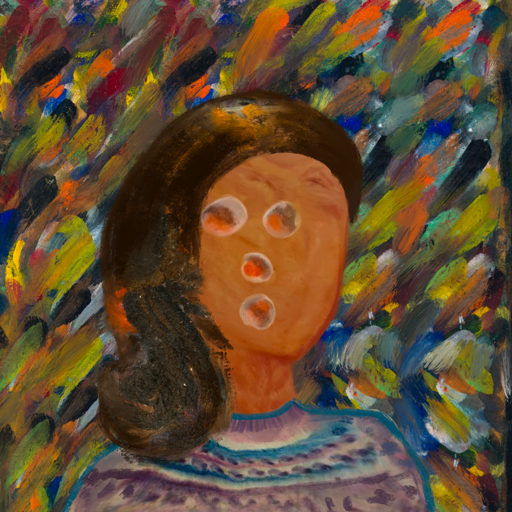
Background: An_Impression, Head And Neck Front: Pious_Lady, Face Front: Rupkatha, Bust: HillGirl, Hair Front: Gypsy_Queen, Head Accessory: Blank, Second Necklace: Blank, Necklace: Blank, Baby: Blank